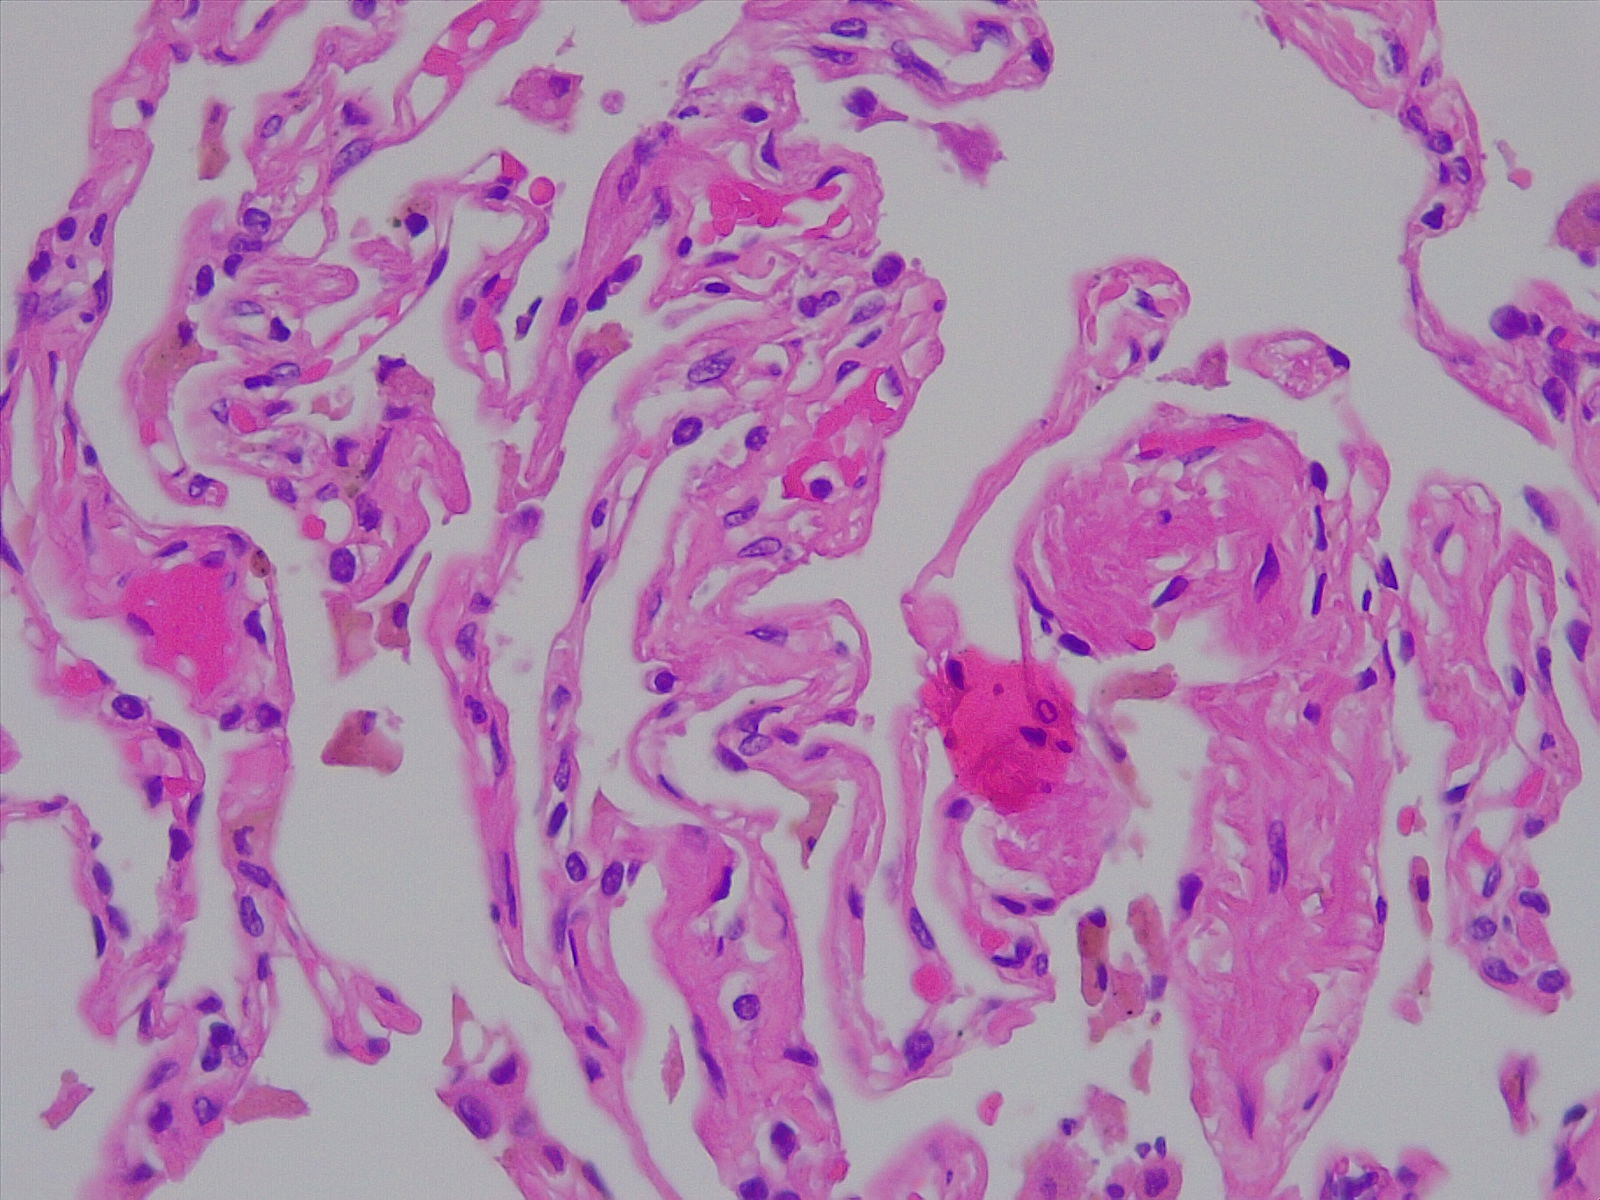
Label: normal lung tissue